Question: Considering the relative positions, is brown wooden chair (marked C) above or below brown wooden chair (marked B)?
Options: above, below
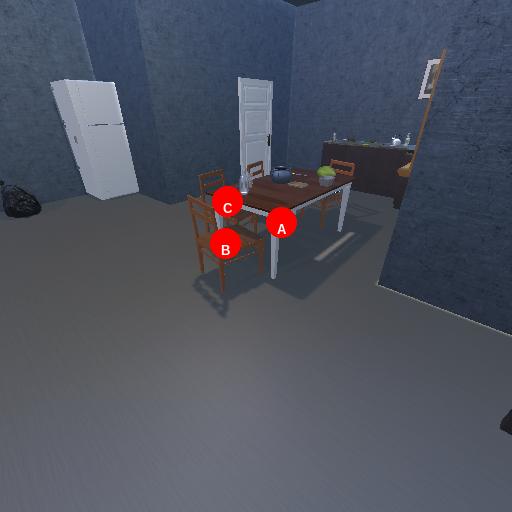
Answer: above